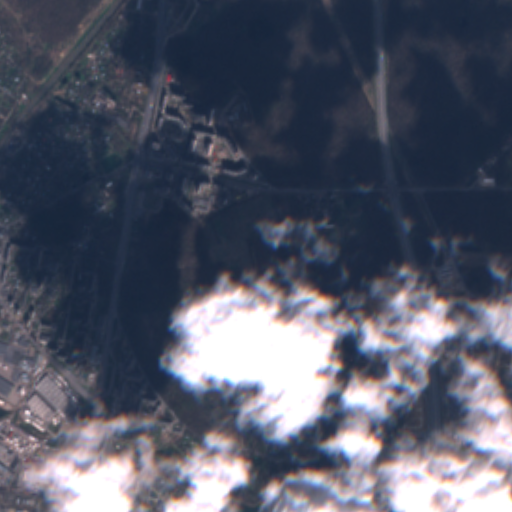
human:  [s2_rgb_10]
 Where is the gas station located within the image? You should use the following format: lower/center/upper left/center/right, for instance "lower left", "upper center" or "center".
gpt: The gas station is located in the lower right of the image.
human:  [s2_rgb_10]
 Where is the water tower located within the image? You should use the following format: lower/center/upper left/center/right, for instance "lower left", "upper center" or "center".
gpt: The water tower is located in the lower right of the image.
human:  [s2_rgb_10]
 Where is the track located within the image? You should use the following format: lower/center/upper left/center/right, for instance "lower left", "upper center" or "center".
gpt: There is no track in the image.